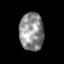
Tissue: skin
Cell type: Fibroblasts
Senescence score: 0.6925
Nuclear area (px): 903
Mean DAPI intensity: 140.138